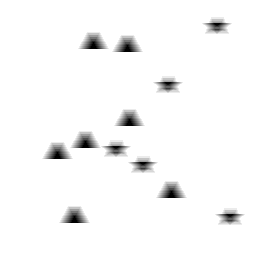
Squares: 0
Triangles: 7
Stars: 5
Total shapes: 12